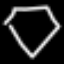
Label: diamond